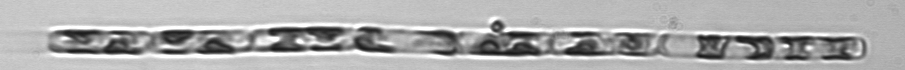
Label: Guinardia_delicatula